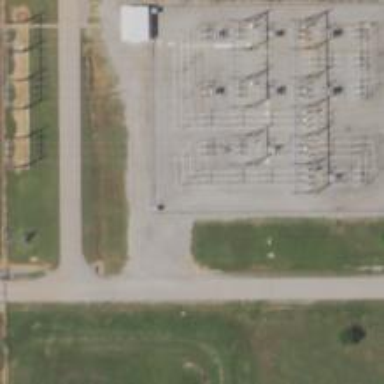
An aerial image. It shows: Switch used for power control.